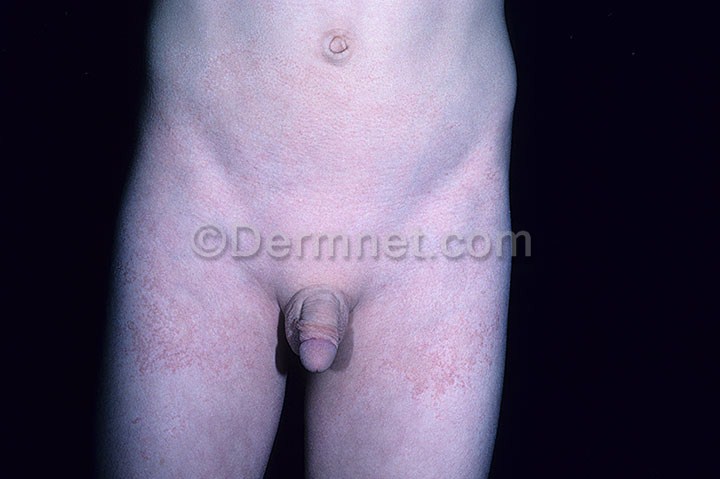
Disease: Exanthems and Drug Eruptions